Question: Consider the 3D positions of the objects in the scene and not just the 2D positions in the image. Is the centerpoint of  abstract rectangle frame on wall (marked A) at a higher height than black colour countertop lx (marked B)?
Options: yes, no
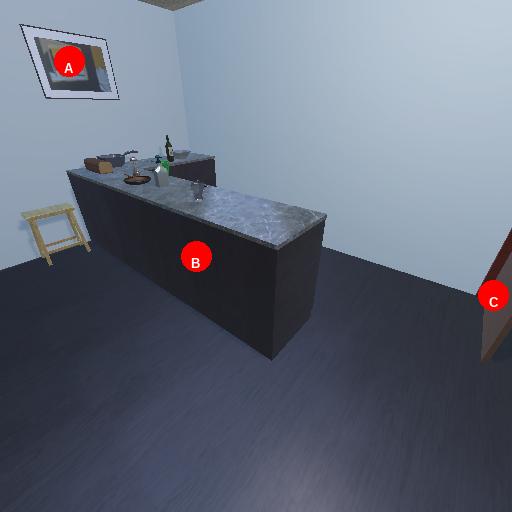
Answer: yes